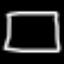
Label: square